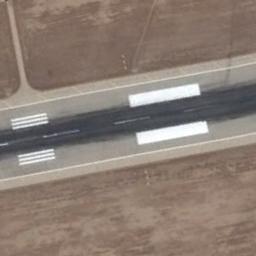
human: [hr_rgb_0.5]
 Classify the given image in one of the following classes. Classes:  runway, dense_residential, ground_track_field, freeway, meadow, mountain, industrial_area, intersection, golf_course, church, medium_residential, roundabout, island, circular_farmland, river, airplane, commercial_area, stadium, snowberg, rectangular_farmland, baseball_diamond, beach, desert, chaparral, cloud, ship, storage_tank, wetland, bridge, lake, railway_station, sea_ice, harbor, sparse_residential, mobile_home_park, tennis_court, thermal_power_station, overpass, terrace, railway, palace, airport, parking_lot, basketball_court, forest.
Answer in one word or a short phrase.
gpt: runway